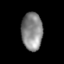
Tissue: lung
Cell type: Epithelial cells
Senescence score: 0.1695
Nuclear area (px): 777
Mean DAPI intensity: 135.968